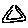
Label: triangle